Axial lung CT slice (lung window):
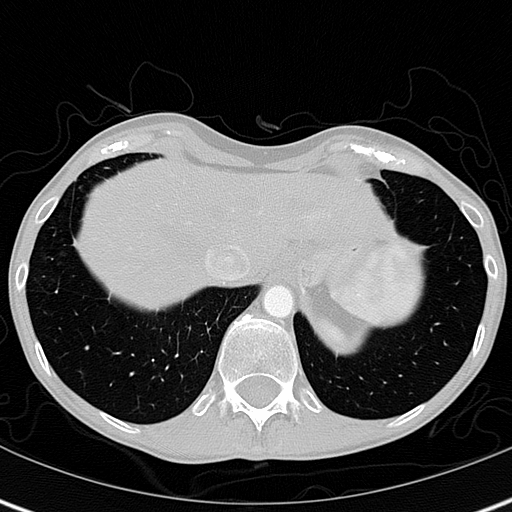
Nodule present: no